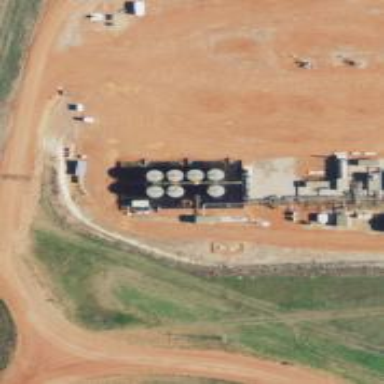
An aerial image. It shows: Storage tank with man-made structure.